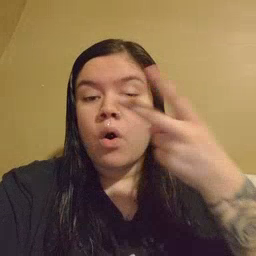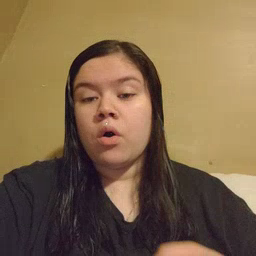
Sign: fall